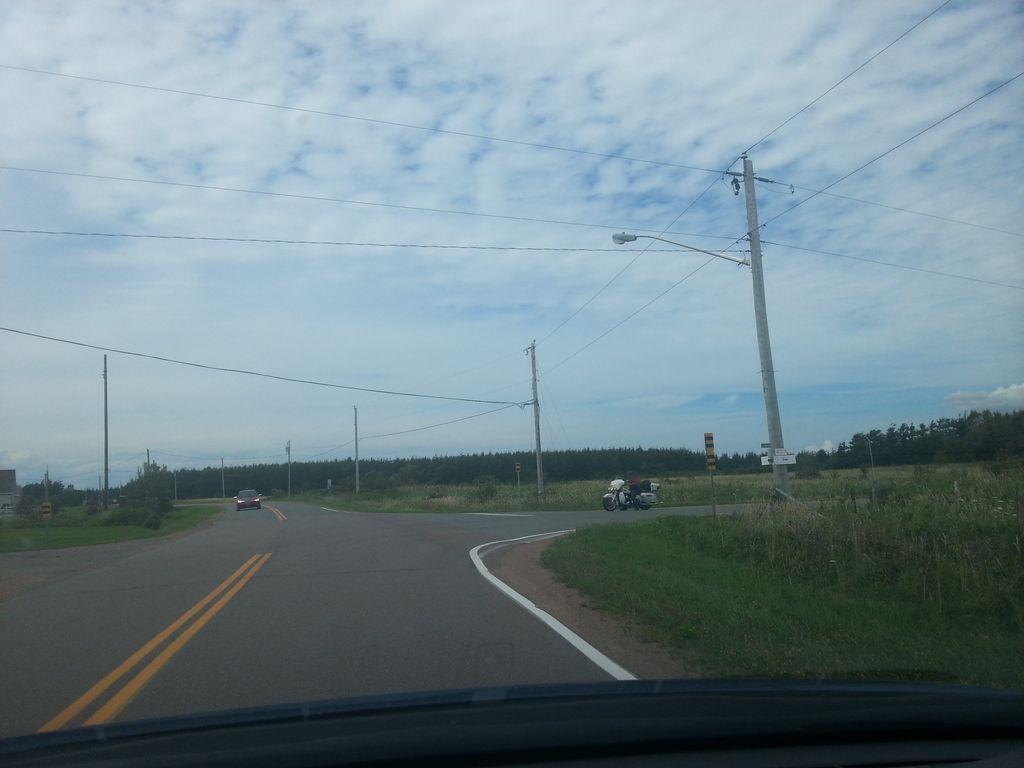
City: charlottetown